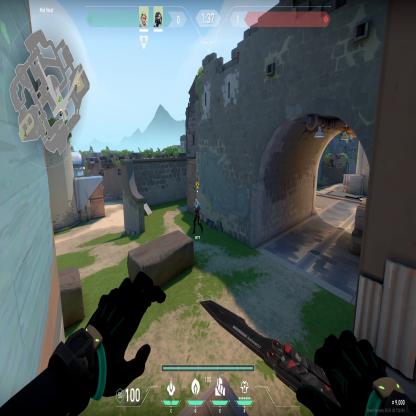
Label: teammate